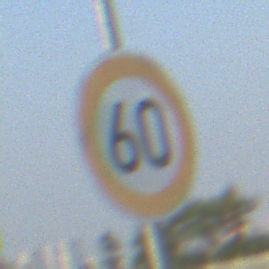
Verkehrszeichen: Geschwindigkeit60
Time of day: SunriseSunset
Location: Outdoor (Urban)
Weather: Clear
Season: NotSpecified
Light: Natural